Question: I want to create a REST server.
I added maven dependencies, my 'pom.xml' looks like this:
'''
<project xmlns="http://maven.apache.org/POM/4.0.0" xmlns:xsi="http://www.w3.org/2001/XMLSchema-instance"
xsi:schemaLocation="http://maven.apache.org/POM/4.0.0 http://maven.apache.org/xsd/maven-4.0.0.xsd">
<modelVersion>4.0.0</modelVersion>
<groupId>abptc_server</groupId>
<artifactId>abptc_server</artifactId>
<version>0.0.1-SNAPSHOT</version>
<build>
<sourceDirectory>src</sourceDirectory>
<plugins>
<plugin>
<artifactId>maven-compiler-plugin</artifactId>
<version>3.0</version>
<configuration>
<source>1.7</source>
<target>1.7</target>
</configuration>
</plugin>
<plugin>
<artifactId>maven-assembly-plugin</artifactId>
<executions>
<execution>
<phase>package</phase>
<goals>
<goal>single</goal>
</goals>
</execution>
</executions>
<configuration>
<descriptorRefs>
<descriptorRef>jar-with-dependencies</descriptorRef>
</descriptorRefs>
</configuration>
</plugin>
</plugins>
</build>
<dependencies>
<dependency>
<groupId>javax.servlet</groupId>
<artifactId>servlet-api</artifactId>
<version>2.5</version>
</dependency>
<dependency>
<groupId>org.eclipse.jetty</groupId>
<artifactId>jetty-server</artifactId>
<version>9.1.3.v20140225</version>
</dependency>
<dependency>
<groupId>org.eclipse.jetty</groupId>
<artifactId>jetty-servlet</artifactId>
<version>9.1.3.v20140225</version>
</dependency>
<dependency>
<groupId>javax.ws.rs</groupId>
<artifactId>jsr311-api</artifactId>
<version>1.1.1</version>
</dependency>
<dependency>
<groupId>com.sun.jersey</groupId>
<artifactId>jersey-core</artifactId>
<version>1.18.1</version>
</dependency>
<dependency>
<groupId>com.sun.jersey</groupId>
<artifactId>jersey-server</artifactId>
<version>1.18.1</version>
</dependency>
<dependency>
<groupId>com.sun.jersey</groupId>
<artifactId>jersey-client</artifactId>
<version>1.18.1</version>
</dependency>
<dependency>
<groupId>com.sun.jersey</groupId>
<artifactId>jersey-servlet</artifactId>
<version>1.18.1</version>
</dependency>
<dependency>
<groupId>com.sun.jersey</groupId>
<artifactId>jersey-json</artifactId>
<version>1.18.1</version>
</dependency>
</dependencies>
</project>
'''
I added the 'maven-assembly-plugin' because I want a single jar, which I can execute:
'''
java -cp target/abptc_server-0.0.1-SNAPSHOT-jar-with-dependencies.jar server.MinimalServerRest
'''
When I run the server in eclipse, it works well, but when I execute the jar, the server fails after one REST request: 'GET http://localhost:9999/employee/getEmployee'
The error:
'''
2014-03-20 11:40:46.996:INFO::main: Logging initialized @576ms
2014-03-20 11:40:47.133:INFO:oejs.Server:main: jetty-9.1.z-SNAPSHOT
2014-03-20 11:40:47.176:INFO:oejsh.ContextHandler:main: Started o.e.j.s.ServletContextHandler@7dbe444b{/,null,AVAILABLE}
2014-03-20 11:40:47.194:INFO:oejs.ServerConnector:main: Started ServerConnector@6bb9db06{HTTP/1.1}{0.0.0.0:9999}
2014-03-20 11:40:47.194:INFO:oejs.Server:main: Started @777ms
marc. 20, 2014 11:40:53 DE com.sun.jersey.api.core.PackagesResourceConfig init
INFO: Scanning for root resource and provider classes in the packages:
rest
marc. 20, 2014 11:40:53 DE com.sun.jersey.api.core.ScanningResourceConfig logClasses
INFO: Root resource classes found:
class rest.EmployeeSvc
class rest.StudentSvc
marc. 20, 2014 11:40:53 DE com.sun.jersey.api.core.ScanningResourceConfig init
INFO: No provider classes found.
marc. 20, 2014 11:40:54 DE com.sun.jersey.server.impl.application.WebApplicationImpl _initiate
INFO: Initiating Jersey application, version 'Jersey: 1.18.1 02/19/2014 03:28 AM'
marc. 20, 2014 11:40:54 DE com.sun.jersey.spi.container.ContainerResponse write
SEVERE: A message body writer for Java class dto.Employee, and Java type class dto.Employee, and MIME media type application/json was not found.
The registered message body writers compatible with the MIME media type are:
*/* ->
com.sun.jersey.core.impl.provider.entity.FormProvider
com.sun.jersey.core.impl.provider.entity.StringProvider
com.sun.jersey.core.impl.provider.entity.ByteArrayProvider
com.sun.jersey.core.impl.provider.entity.FileProvider
com.sun.jersey.core.impl.provider.entity.InputStreamProvider
com.sun.jersey.core.impl.provider.entity.DataSourceProvider
com.sun.jersey.core.impl.provider.entity.XMLJAXBElementProvider$General
com.sun.jersey.core.impl.provider.entity.ReaderProvider
com.sun.jersey.core.impl.provider.entity.DocumentProvider
com.sun.jersey.core.impl.provider.entity.StreamingOutputProvider
com.sun.jersey.core.impl.provider.entity.SourceProvider$SourceWriter
com.sun.jersey.core.impl.provider.entity.XMLRootElementProvider$General
com.sun.jersey.core.impl.provider.entity.XMLListElementProvider$General
marc. 20, 2014 11:40:54 DE com.sun.jersey.spi.container.ContainerResponse logException
SEVERE: Mapped exception to response: 500 (Internal Server Error)
javax.ws.rs.WebApplicationException: com.sun.jersey.api.MessageException: A message body writer for Java class dto.Employee, and Java type class dto.Employee, and MIME media type application/json was not found.
at com.sun.jersey.spi.container.ContainerResponse.write(ContainerResponse.java:284)
at com.sun.jersey.server.impl.application.WebApplicationImpl._handleRequest(WebApplicationImpl.java:1510)
at com.sun.jersey.server.impl.application.WebApplicationImpl.handleRequest(WebApplicationImpl.java:1419)
at com.sun.jersey.server.impl.application.WebApplicationImpl.handleRequest(WebApplicationImpl.java:1409)
at com.sun.jersey.spi.container.servlet.WebComponent.service(WebComponent.java:409)
at com.sun.jersey.spi.container.servlet.ServletContainer.service(ServletContainer.java:540)
at com.sun.jersey.spi.container.servlet.ServletContainer.service(ServletContainer.java:715)
at javax.servlet.http.HttpServlet.service(HttpServlet.java:820)
at org.eclipse.jetty.servlet.ServletHolder.handle(ServletHolder.java:711)
at org.eclipse.jetty.servlet.ServletHandler.doHandle(ServletHandler.java:552)
at org.eclipse.jetty.server.session.SessionHandler.doHandle(SessionHandler.java:219)
at org.eclipse.jetty.server.handler.ContextHandler.doHandle(ContextHandler.java:1112)
at org.eclipse.jetty.servlet.ServletHandler.doScope(ServletHandler.java:479)
at org.eclipse.jetty.server.session.SessionHandler.doScope(SessionHandler.java:183)
at org.eclipse.jetty.server.handler.ContextHandler.doScope(ContextHandler.java:1046)
at org.eclipse.jetty.server.handler.ScopedHandler.handle(ScopedHandler.java:141)
at org.eclipse.jetty.server.handler.HandlerWrapper.handle(HandlerWrapper.java:97)
at org.eclipse.jetty.server.Server.handle(Server.java:462)
at org.eclipse.jetty.server.HttpChannel.handle(HttpChannel.java:281)
at org.eclipse.jetty.server.HttpConnection.onFillable(HttpConnection.java:232)
at org.eclipse.jetty.io.AbstractConnection$1.run(AbstractConnection.java:505)
at org.eclipse.jetty.util.thread.QueuedThreadPool.runJob(QueuedThreadPool.java:607)
at org.eclipse.jetty.util.thread.QueuedThreadPool$3.run(QueuedThreadPool.java:536)
at java.lang.Thread.run(Thread.java:744)
Caused by: com.sun.jersey.api.MessageException: A message body writer for Java class dto.Employee, and Java type class dto.Employee, and MIME media type application/json was not found.
... 24 more
'''
I searched SO for answers:
<URL> I already added 'jersey-json' depencency.
<URL> I dont have 'web.xml' and the server runs well, when I execute in eclipse, so the problem is with maven.
<URL> Same.
According to <URL>, my server class looks fine:
'''
ServletHolder sh = new ServletHolder(ServletContainer.class);
sh.setInitParameter("com.sun.jersey.config.property.resourceConfigClass", "com.sun.jersey.api.core.PackagesResourceConfig");
// Set the package where the services reside
sh.setInitParameter("com.sun.jersey.config.property.packages", "rest");
sh.setInitParameter("com.sun.jersey.api.json.POJOMappingFeature", "true");
Server server = new Server(9999);
ServletContextHandler context = new ServletContextHandler(server, "/", ServletContextHandler.SESSIONS);
context.addServlet(sh, "/*");
server.start();
server.join();
'''
How can I solve this problem?
### UPDATE:
My packed jar looks like this:
I didnt checked all depencency (it has 23 individual depencency) but it looks fine from here. Should I check all?
Here is maven 'clean install' output: <URL>
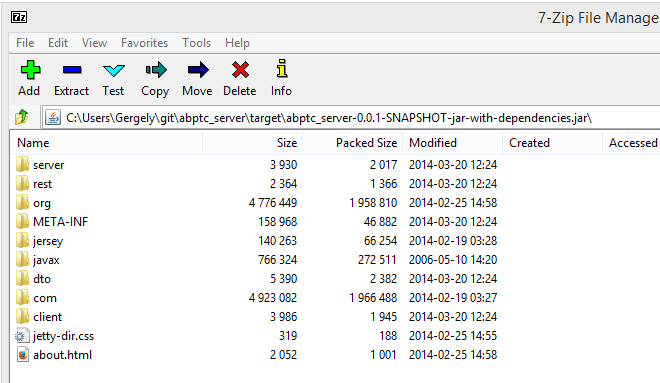
Answer: Hmm, the problem with this approach is that if multiple JARS have the same files they get overwritten. E.g. All those jars probably have 'META-INF/MANIFEST.MF' files but only one will actually be present. This could apply to other files. This can cause odd behaviour
I would try building them as separate JARS with maven and then try running and see if that works. You can use the assembly plugin to build a ZIP containing your application JAR and all the JAR files in a lib folder, and a script to run it. E.g. The contents of the zip would look like:
'''
abptcserver/
lib/
dependency1.jar
dependency2.jar
dependency3.jar
abptcserver.jar
run.sh
run.bat
'''
Youc an then configure the shell and batch scripts to run your server with all JARS in the lib directory on the class path. I imagine you'll get less unexpected behaviour this way, its also more robust and more user friendly to run